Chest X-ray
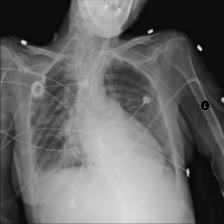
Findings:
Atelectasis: positive
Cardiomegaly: negative
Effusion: negative
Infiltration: positive
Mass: negative
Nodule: negative
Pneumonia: negative
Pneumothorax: negative
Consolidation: negative
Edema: negative
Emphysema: negative
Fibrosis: negative
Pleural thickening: negative
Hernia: negative